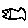
Label: fish